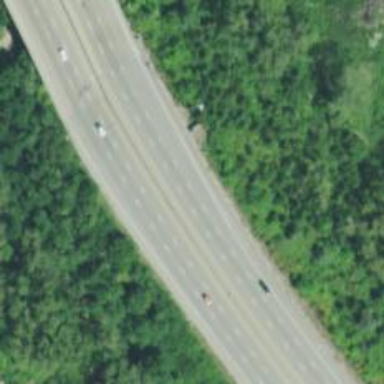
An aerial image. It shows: Asphalt motorway.